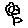
Label: flower